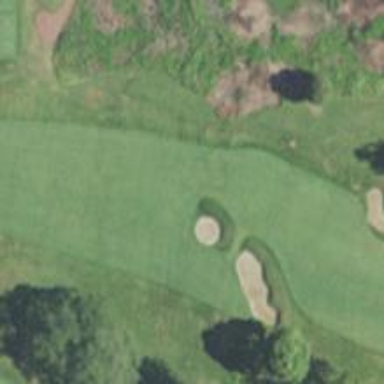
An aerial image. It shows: View of golf hole.